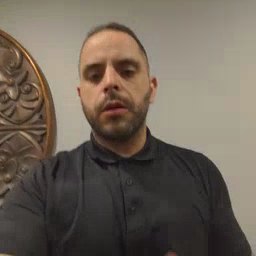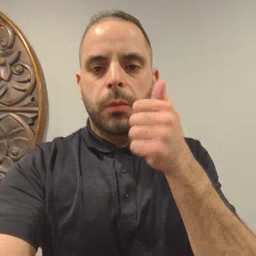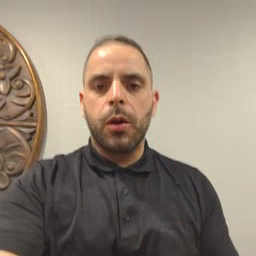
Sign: tomorrow